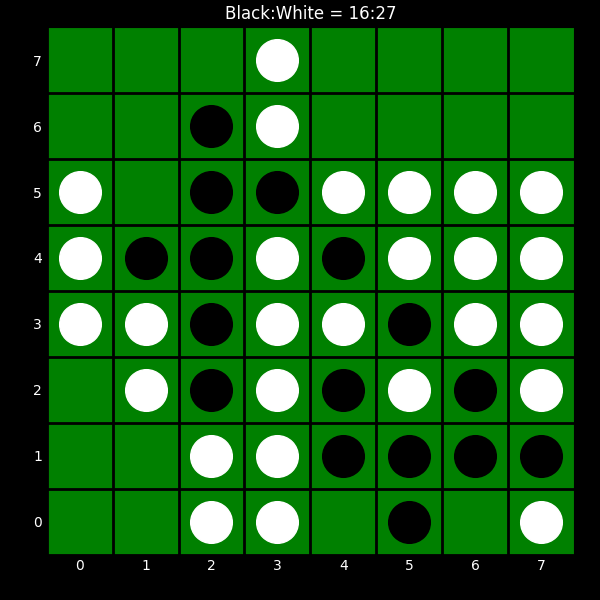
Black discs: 16
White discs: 27